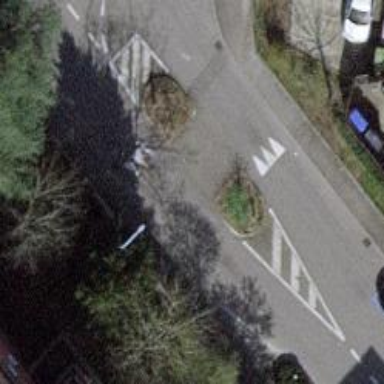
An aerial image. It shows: Traffic calming hump on the road.